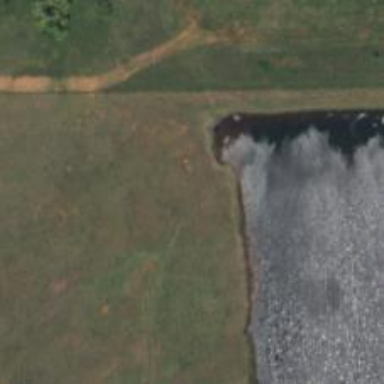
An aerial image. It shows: Reservoir area.